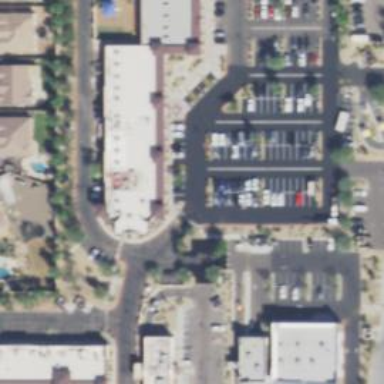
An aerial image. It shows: Building that houses veterinary clinic.